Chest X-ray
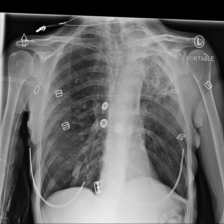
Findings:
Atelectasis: negative
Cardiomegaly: negative
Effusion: negative
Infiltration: negative
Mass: negative
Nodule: negative
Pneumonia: negative
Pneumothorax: negative
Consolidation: negative
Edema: negative
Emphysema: negative
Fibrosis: negative
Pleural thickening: positive
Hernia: negative